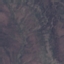
Label: HerbaceousVegetation